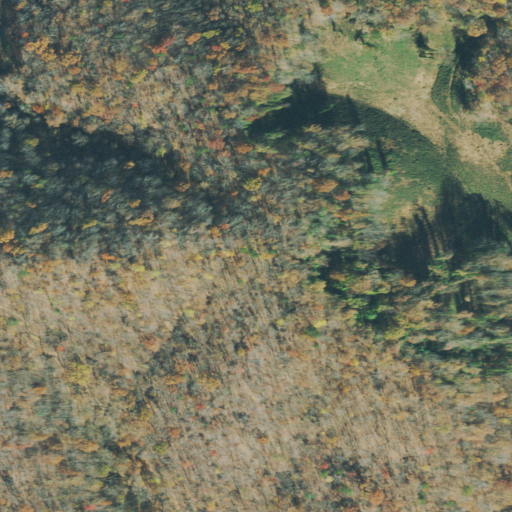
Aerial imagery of ridge(s) in Tennessee named Pine Ridge containing deciduous forest, shrub, pasture, and evergreen forest